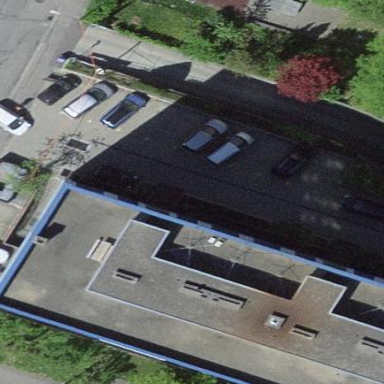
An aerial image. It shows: Flat-roofed residential building.